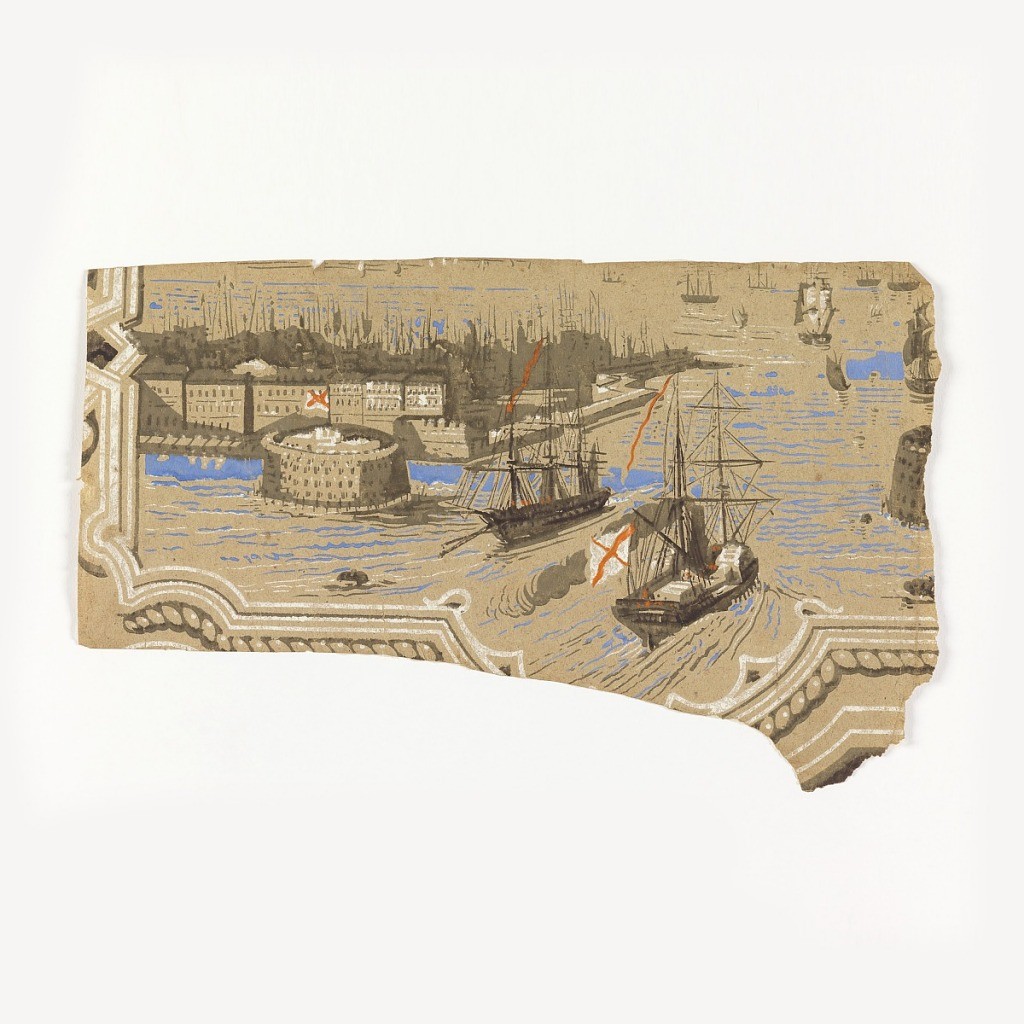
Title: Sidewall
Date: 1840s
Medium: Block-printed
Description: Depicting scenes of the Crimean War. "Siege of Sebastopole". Picture of two sailing vessels passing in opposite directions through a channel between two forts. A town is on the left side. Large bodies of water at top and bottom. Scene is enclosed in an architectural frame of strapwork molding and cable or rope twist molding. Printed on natural color, very thin paper.